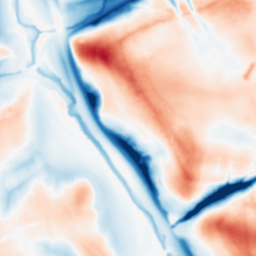
Category: multiscale
Decomposition family: dog_multiscale
Decomposition parameters: sigma_ratio: 1.6
n_scales: 6
base_sigma: 1
Upsampling method: quadratic
Upsampling parameters: scale: 8
Upsampling scale: 8